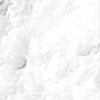
Label: not_dusty